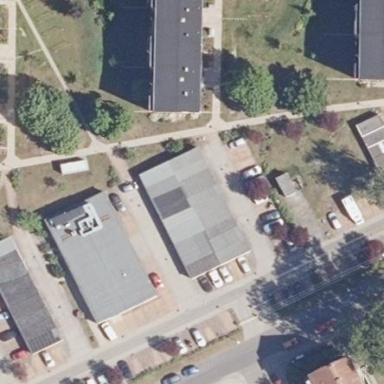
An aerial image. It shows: Group of garages.